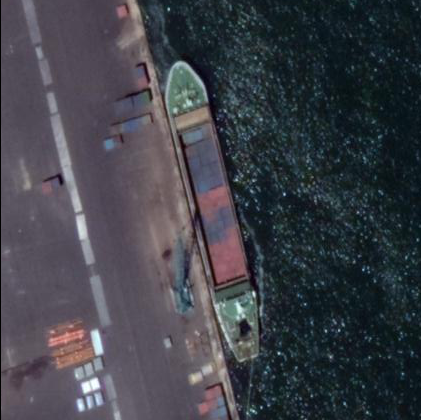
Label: Container_ship